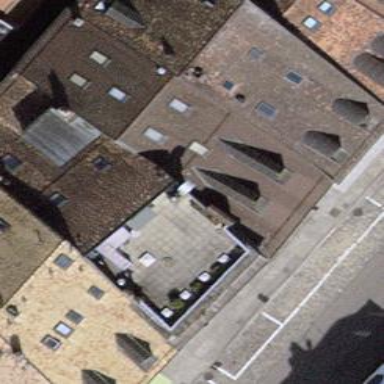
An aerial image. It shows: Gabled roof made of roof tiles on apartment building. The roof is oriented across the building.